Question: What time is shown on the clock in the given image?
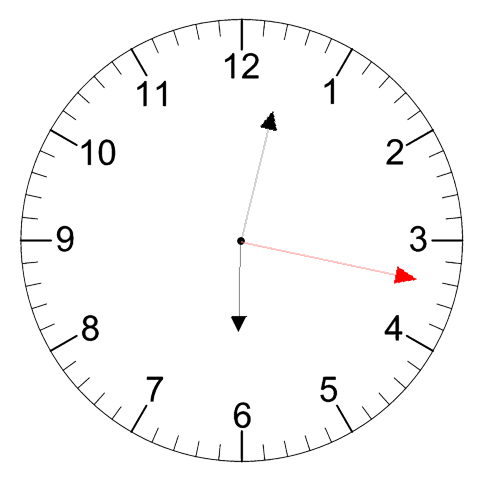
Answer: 06:02:17